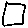
Label: square